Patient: sex M, age 75
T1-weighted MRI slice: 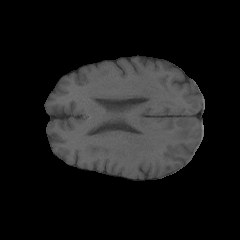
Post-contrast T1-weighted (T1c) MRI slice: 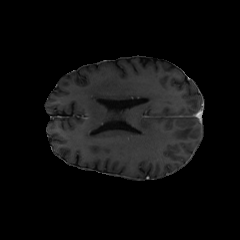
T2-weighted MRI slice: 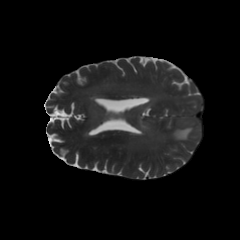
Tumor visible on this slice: yes
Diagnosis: Glioblastoma, IDH-wildtype
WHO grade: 4